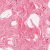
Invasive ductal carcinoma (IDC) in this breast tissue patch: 0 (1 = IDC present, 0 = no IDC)